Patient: sex M, age 57
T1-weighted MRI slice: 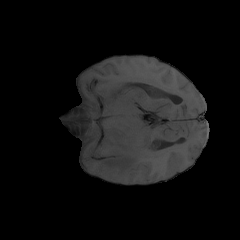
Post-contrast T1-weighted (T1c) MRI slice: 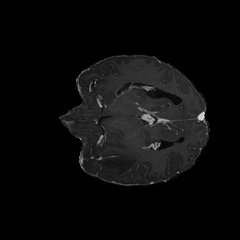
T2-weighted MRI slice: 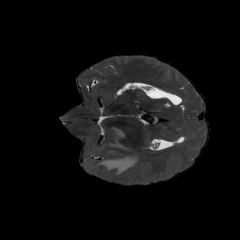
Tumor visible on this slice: yes
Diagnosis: Glioblastoma, IDH-wildtype
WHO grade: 4